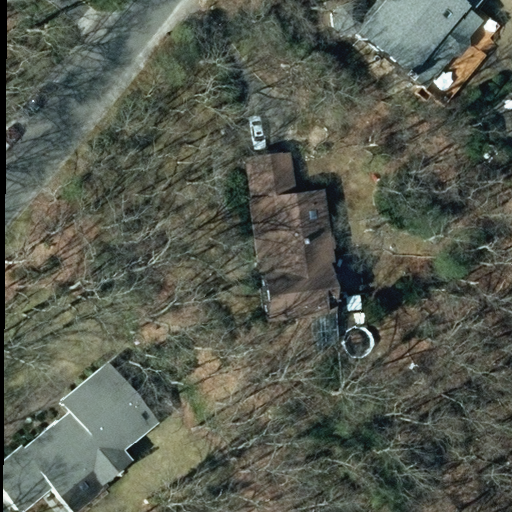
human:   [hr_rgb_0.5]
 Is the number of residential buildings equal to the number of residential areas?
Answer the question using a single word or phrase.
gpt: no

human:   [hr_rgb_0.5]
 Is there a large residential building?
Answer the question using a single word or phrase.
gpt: yes

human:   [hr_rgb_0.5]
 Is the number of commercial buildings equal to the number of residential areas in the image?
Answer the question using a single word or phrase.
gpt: no

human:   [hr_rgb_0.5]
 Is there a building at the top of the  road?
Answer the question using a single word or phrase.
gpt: yes

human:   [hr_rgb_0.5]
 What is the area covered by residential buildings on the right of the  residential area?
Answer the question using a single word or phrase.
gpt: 0m2

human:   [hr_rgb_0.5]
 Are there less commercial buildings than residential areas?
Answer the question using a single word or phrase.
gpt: yes

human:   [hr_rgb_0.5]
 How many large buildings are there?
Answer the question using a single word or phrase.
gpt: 1

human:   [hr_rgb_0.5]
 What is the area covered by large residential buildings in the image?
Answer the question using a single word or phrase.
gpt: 616m2

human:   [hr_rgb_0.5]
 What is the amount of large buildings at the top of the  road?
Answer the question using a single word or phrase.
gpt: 0

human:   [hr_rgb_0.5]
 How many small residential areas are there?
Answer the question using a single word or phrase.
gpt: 0

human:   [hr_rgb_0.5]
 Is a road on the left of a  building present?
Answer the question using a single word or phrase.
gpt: yes

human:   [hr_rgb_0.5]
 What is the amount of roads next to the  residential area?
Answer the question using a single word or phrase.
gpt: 1

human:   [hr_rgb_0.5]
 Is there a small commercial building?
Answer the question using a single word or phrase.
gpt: no

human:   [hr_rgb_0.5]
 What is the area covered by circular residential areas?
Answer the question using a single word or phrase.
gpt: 0m2

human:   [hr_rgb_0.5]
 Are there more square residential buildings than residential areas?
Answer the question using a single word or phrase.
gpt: no

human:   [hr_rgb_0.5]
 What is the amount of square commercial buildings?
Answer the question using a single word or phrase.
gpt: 0

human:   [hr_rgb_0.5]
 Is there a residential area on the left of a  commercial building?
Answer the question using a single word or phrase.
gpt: no

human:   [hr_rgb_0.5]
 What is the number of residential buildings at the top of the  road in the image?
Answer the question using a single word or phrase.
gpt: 1

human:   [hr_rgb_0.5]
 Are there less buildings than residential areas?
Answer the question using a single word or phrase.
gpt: no

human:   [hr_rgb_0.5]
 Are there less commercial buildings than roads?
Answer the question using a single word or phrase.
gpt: yes

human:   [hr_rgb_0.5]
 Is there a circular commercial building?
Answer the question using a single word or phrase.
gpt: no

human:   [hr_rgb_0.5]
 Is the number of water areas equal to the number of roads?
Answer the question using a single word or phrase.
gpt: no

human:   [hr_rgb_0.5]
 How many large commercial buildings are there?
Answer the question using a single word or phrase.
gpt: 0

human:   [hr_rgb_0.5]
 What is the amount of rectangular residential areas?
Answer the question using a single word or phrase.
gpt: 1

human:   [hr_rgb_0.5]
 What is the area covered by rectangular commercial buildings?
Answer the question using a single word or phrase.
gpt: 0m2

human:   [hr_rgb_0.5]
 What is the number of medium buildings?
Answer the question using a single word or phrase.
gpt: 2

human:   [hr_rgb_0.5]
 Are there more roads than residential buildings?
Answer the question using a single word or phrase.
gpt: no

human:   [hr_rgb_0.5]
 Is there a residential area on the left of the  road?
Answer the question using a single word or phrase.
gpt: no

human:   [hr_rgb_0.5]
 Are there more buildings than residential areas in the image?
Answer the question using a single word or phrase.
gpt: yes

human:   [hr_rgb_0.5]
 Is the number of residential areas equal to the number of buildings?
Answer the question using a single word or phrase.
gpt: no

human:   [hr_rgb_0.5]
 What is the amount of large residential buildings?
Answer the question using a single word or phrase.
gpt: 1

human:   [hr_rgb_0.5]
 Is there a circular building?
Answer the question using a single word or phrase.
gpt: no

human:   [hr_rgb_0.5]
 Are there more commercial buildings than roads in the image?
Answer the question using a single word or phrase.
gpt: no

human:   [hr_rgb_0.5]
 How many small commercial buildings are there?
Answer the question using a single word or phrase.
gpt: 0

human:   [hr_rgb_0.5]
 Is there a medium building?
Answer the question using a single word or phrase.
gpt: yes

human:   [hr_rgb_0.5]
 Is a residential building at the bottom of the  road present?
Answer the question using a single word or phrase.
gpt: yes